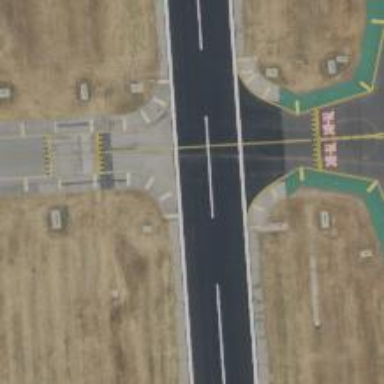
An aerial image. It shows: Image of taxiway at airport.